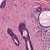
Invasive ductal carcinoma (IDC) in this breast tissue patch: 1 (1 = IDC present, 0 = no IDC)